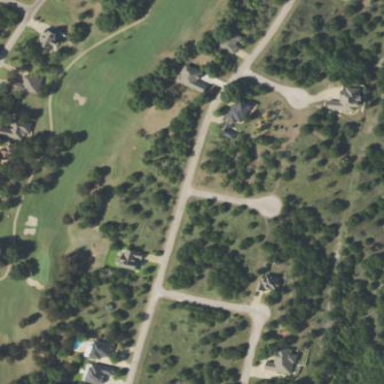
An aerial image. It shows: Grassy fairway on golf course.